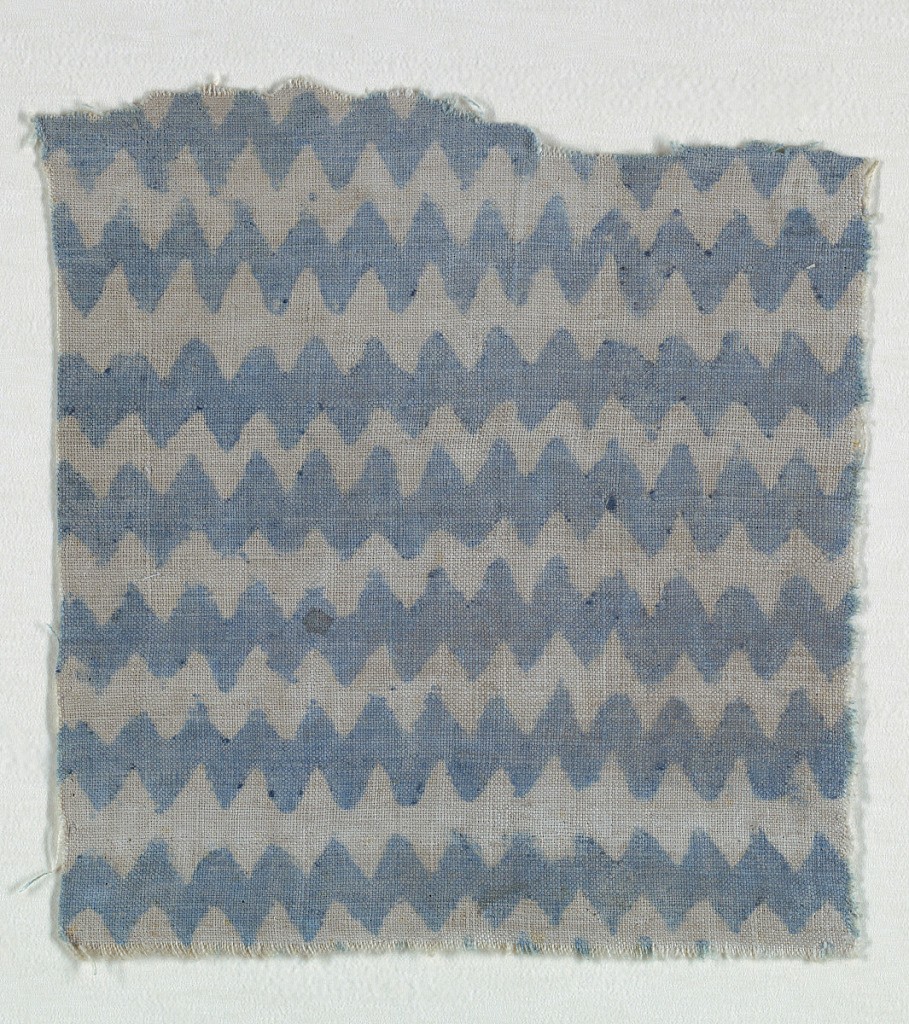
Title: Textile
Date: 15th–18th century
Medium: linen Technique: block printed pigment
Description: Blue zigzags on natural ground.